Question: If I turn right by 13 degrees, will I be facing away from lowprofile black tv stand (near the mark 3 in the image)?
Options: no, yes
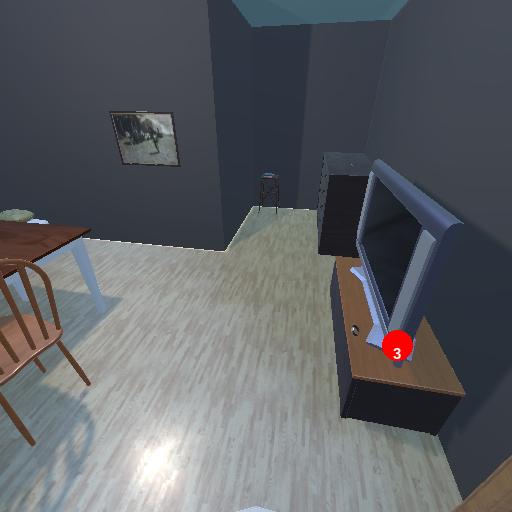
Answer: no